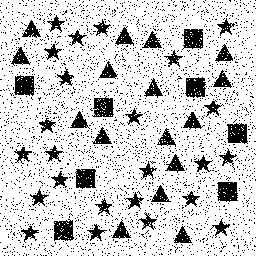
Squares: 8
Triangles: 16
Stars: 24
Total shapes: 48